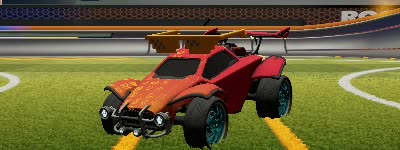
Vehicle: octane